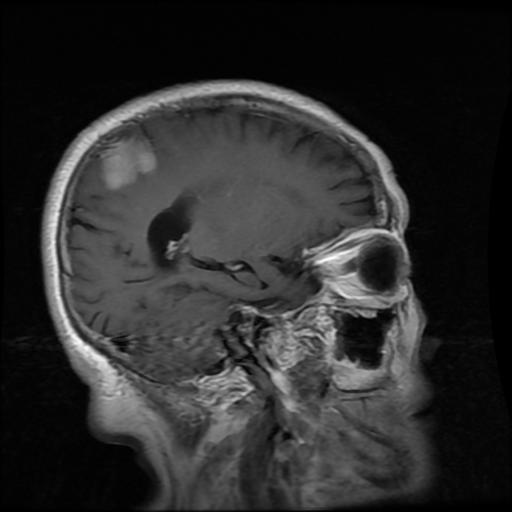
Label: meningioma